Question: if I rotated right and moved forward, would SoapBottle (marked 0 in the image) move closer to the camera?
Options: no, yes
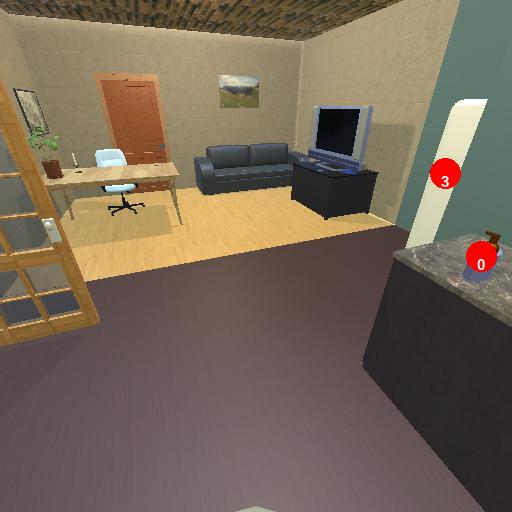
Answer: no